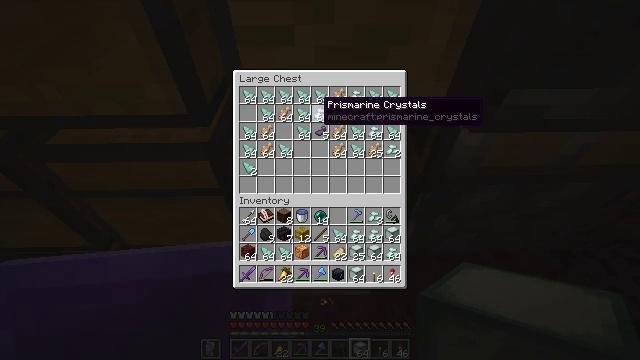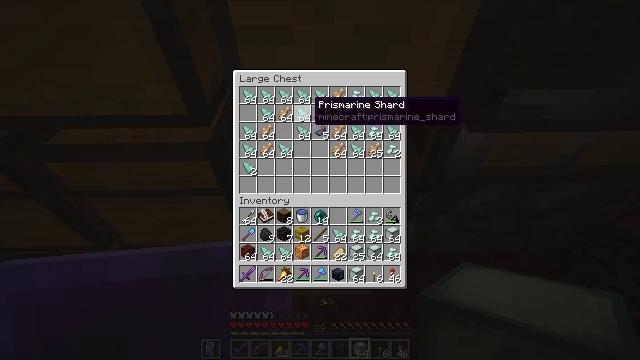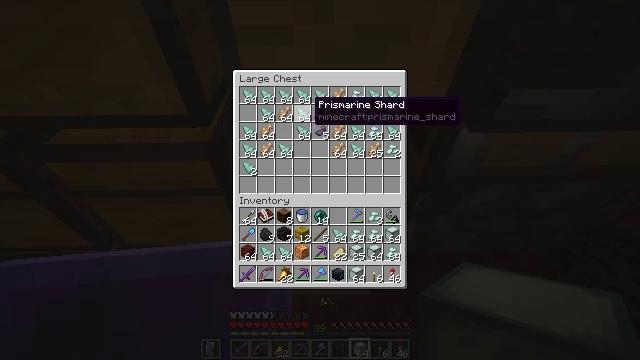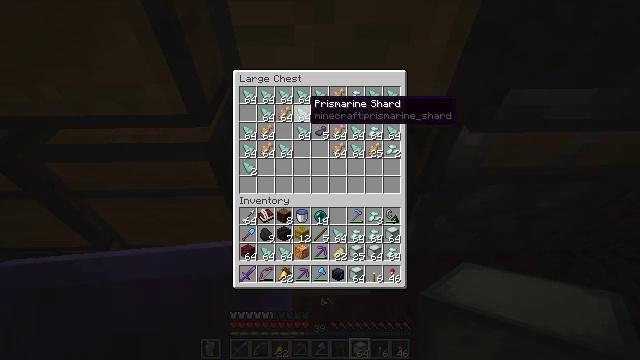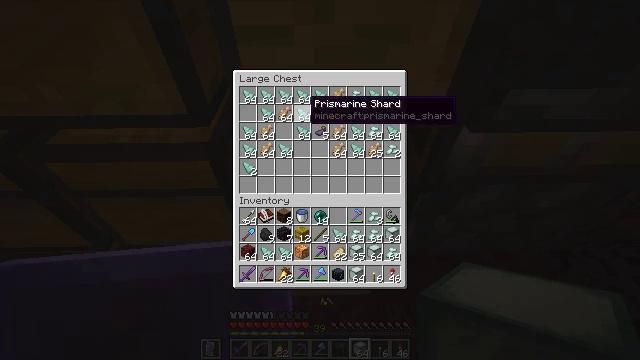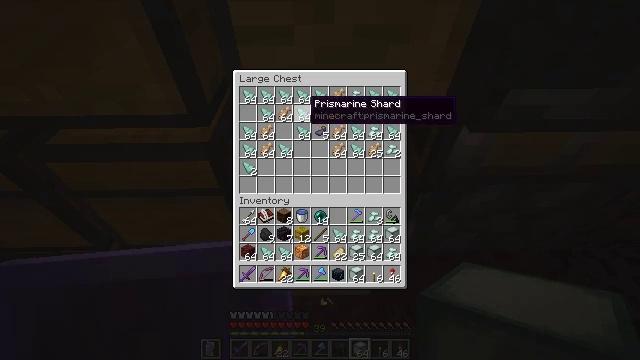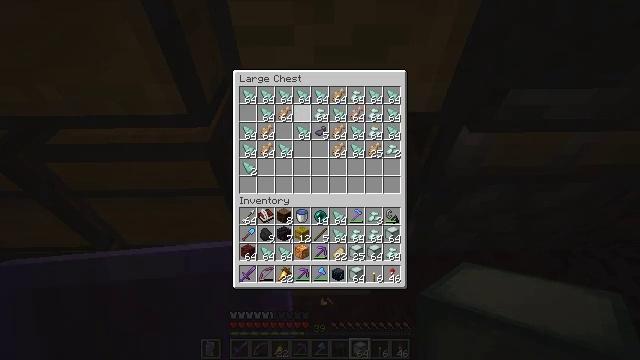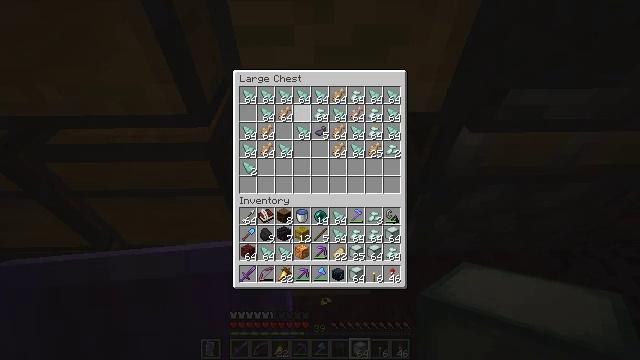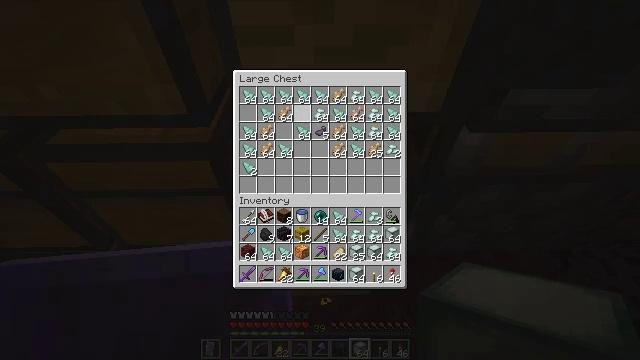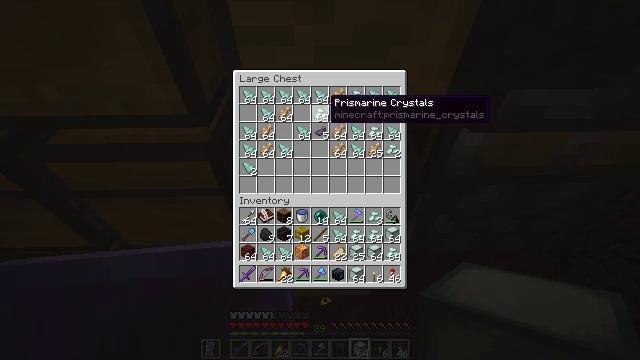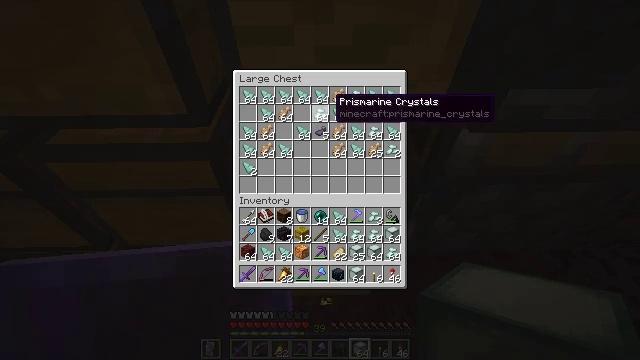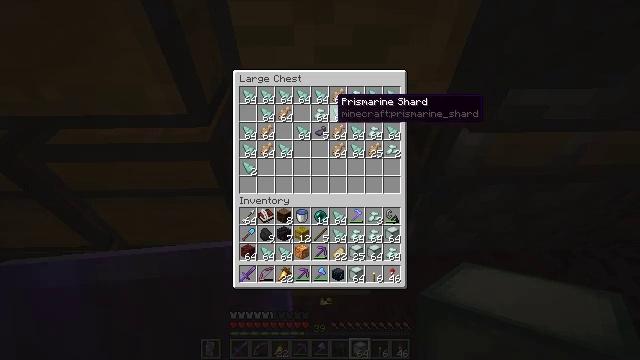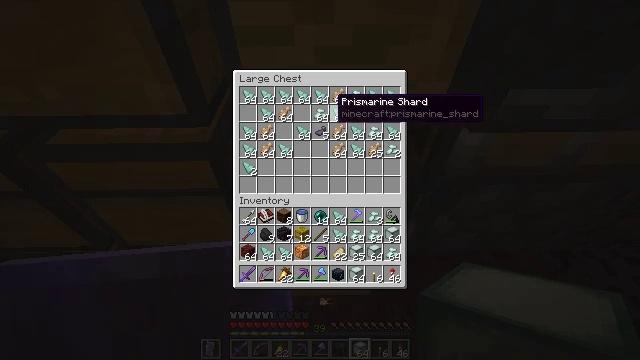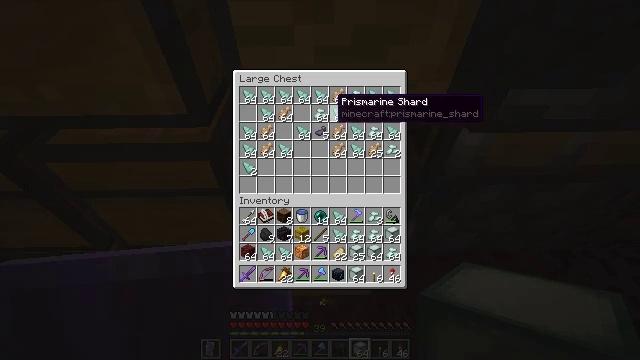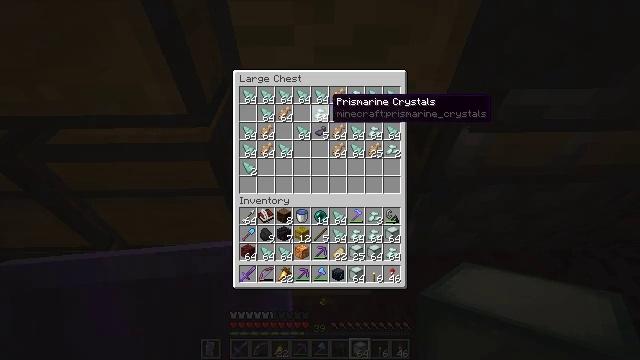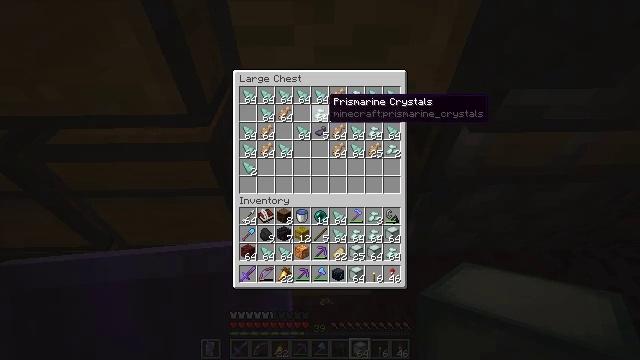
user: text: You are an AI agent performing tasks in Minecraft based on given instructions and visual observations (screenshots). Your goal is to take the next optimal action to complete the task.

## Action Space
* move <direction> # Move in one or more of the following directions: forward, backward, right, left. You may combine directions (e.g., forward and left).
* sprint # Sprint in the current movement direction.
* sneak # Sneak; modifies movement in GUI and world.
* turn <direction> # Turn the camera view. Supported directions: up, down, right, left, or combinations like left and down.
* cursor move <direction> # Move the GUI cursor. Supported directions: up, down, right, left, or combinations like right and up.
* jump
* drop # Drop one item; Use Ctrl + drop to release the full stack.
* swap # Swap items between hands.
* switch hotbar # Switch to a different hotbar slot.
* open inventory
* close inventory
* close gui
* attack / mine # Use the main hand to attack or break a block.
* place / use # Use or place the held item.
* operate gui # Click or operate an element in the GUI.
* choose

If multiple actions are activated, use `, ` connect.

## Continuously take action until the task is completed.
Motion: motion action
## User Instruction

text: Form a sea lantern in the crafting grid.
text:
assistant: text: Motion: sneak, cursor move left
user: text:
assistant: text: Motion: sneak
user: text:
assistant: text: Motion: sneak
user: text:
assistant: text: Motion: sneak
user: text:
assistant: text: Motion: sneak
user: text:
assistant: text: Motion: sneak, operate gui
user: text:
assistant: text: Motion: sneak, operate gui
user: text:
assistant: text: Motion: sneak
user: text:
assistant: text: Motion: sneak, cursor move right
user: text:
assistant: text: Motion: sneak
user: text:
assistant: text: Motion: sneak
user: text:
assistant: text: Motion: sneak
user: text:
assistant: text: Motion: sneak
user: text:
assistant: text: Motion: sneak
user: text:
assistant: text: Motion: sneak
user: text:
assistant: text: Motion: sneak
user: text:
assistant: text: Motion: sneak
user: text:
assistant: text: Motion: sneak, operate gui
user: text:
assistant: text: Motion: sneak, operate gui
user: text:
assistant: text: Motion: sneak, operate gui
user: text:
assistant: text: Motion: sneak
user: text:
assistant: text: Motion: sneak
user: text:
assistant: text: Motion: sneak
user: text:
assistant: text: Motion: sneak
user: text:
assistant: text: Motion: sneak
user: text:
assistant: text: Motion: sneak
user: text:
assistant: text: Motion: sneak
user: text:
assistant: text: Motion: sneak
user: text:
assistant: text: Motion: no_op
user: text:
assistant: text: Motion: no_op